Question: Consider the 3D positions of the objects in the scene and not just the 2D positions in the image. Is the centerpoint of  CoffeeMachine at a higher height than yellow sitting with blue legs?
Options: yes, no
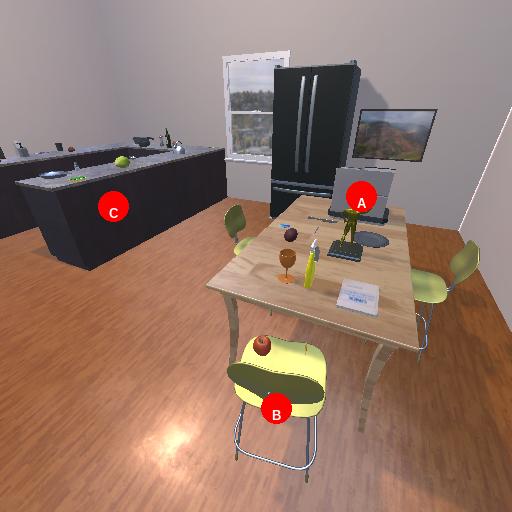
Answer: yes